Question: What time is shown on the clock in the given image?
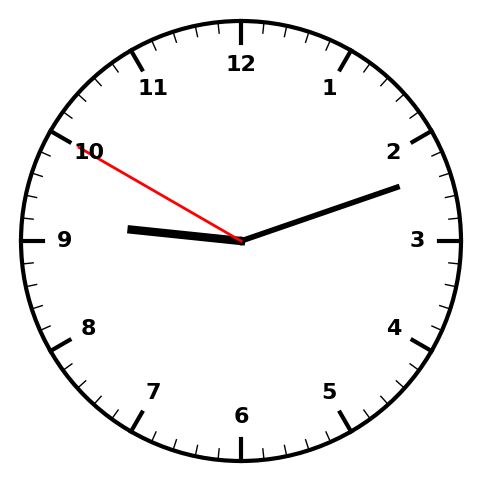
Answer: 09:11:50